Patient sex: F
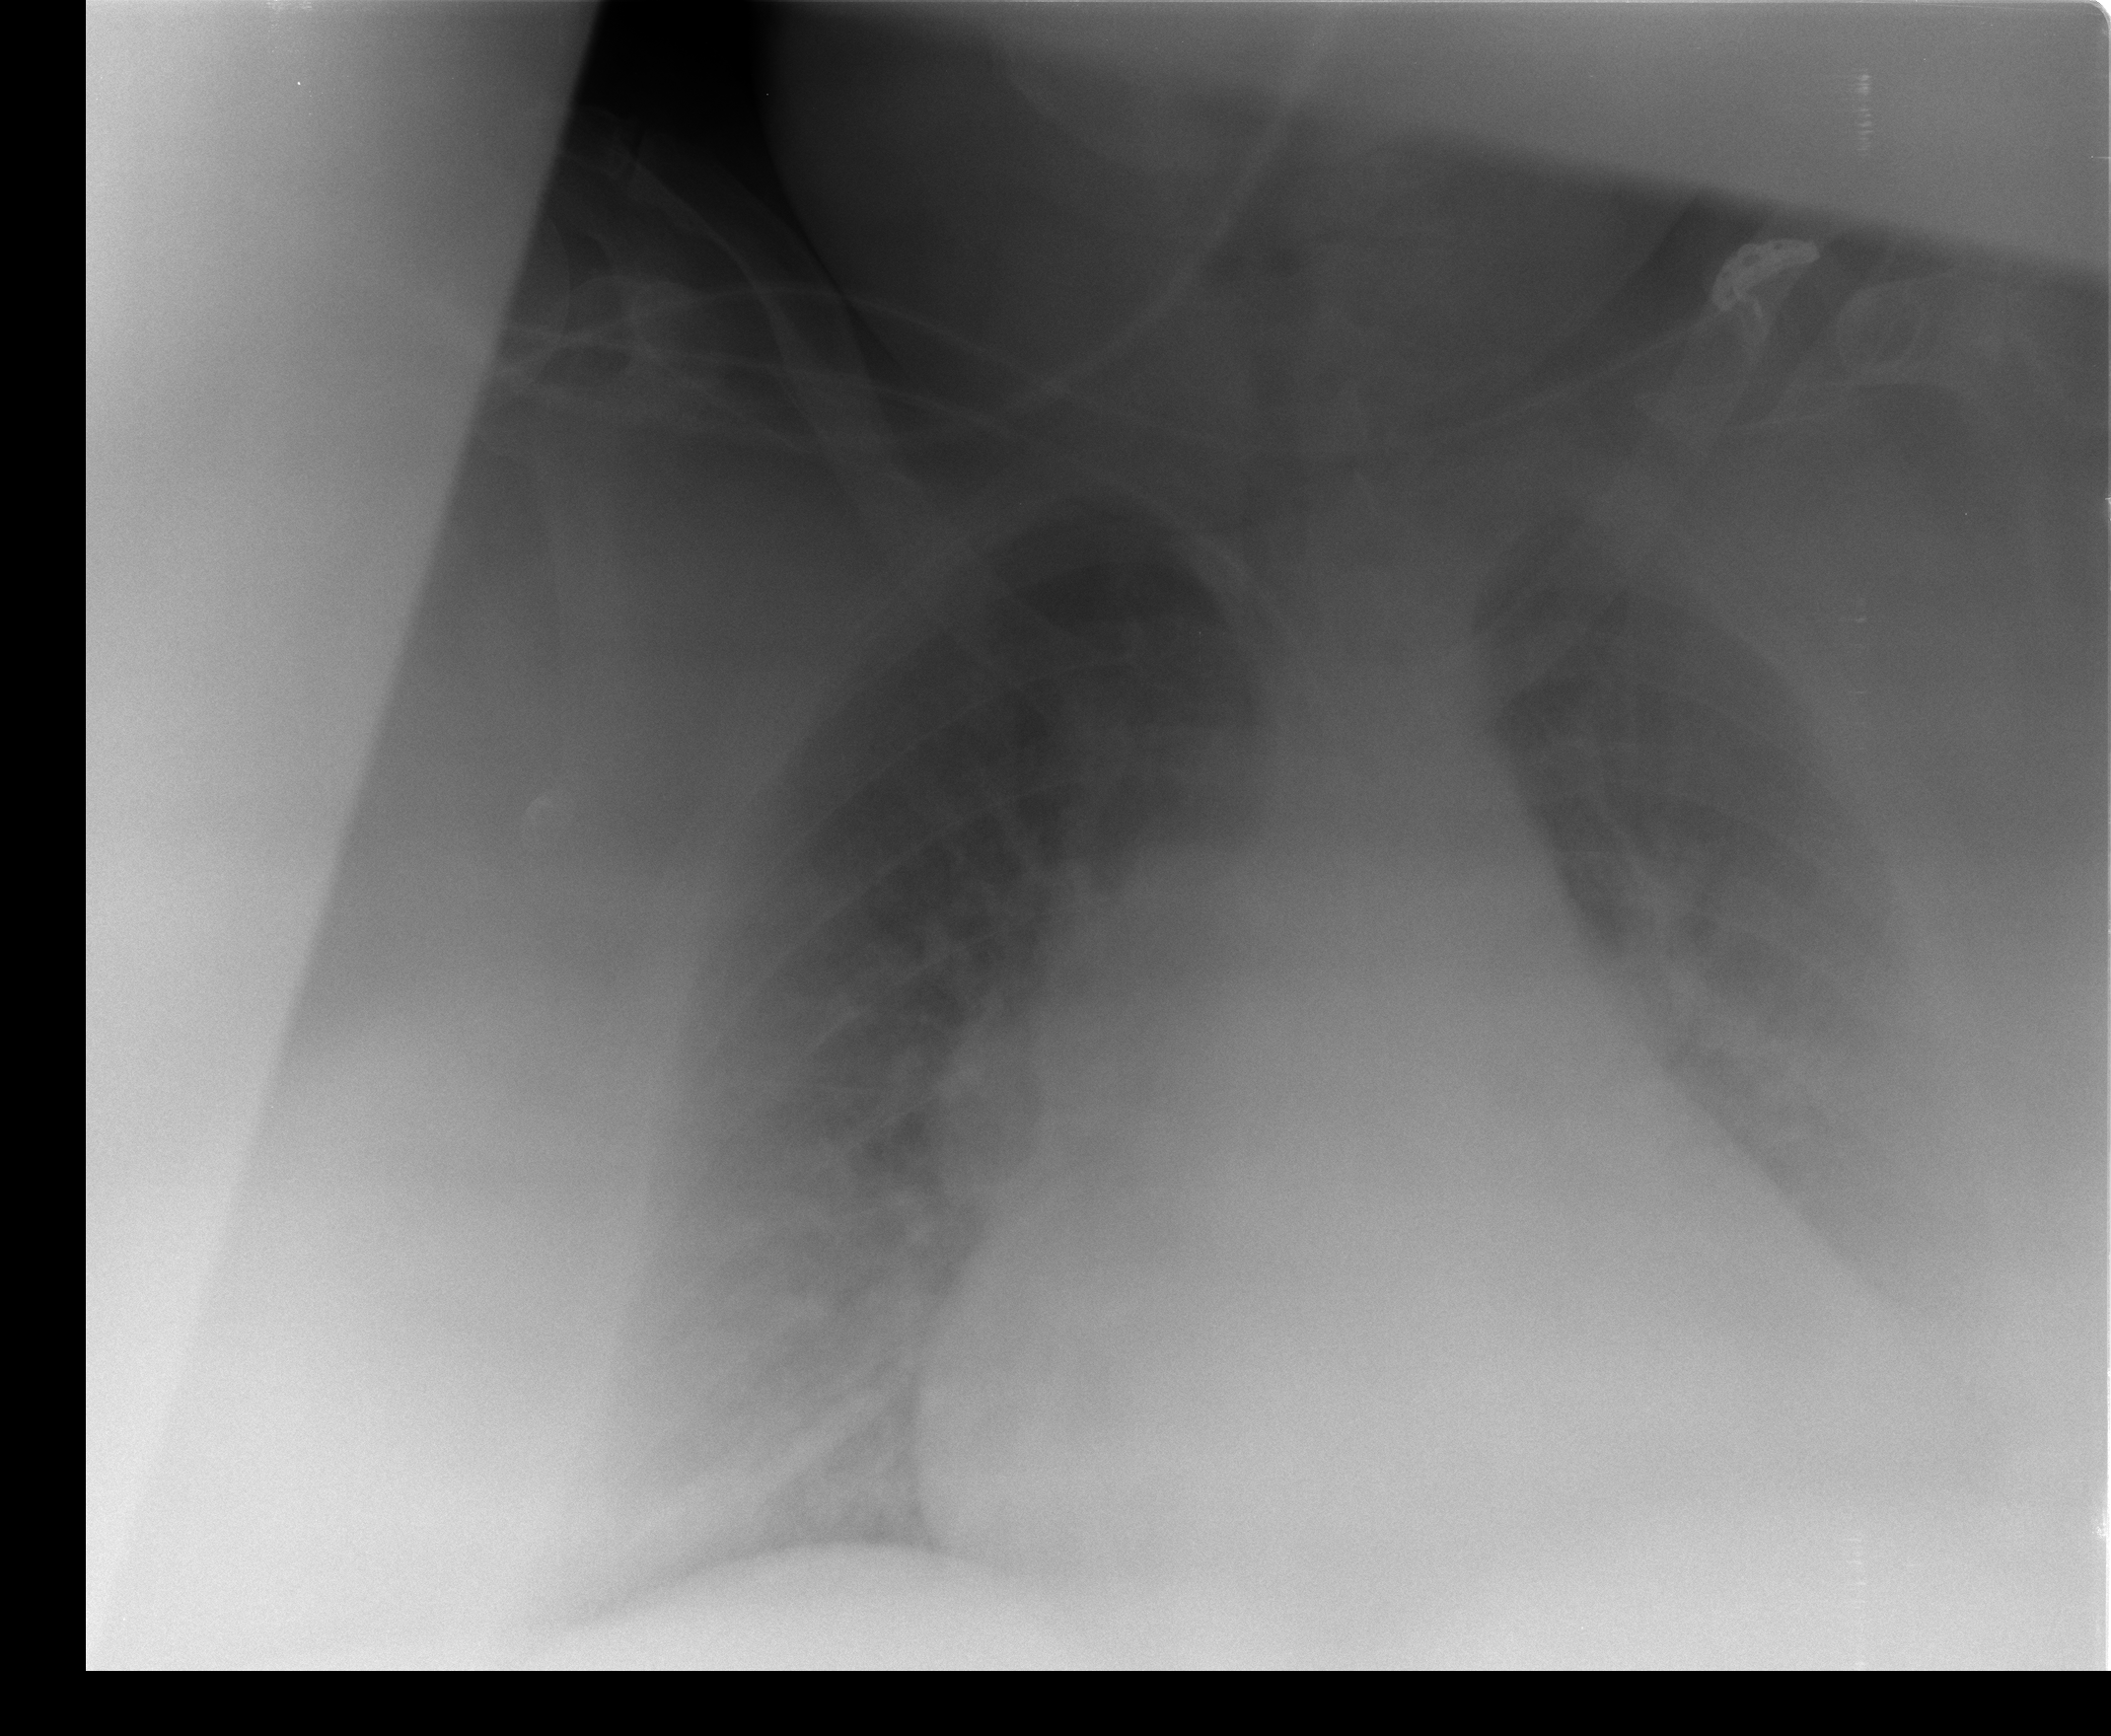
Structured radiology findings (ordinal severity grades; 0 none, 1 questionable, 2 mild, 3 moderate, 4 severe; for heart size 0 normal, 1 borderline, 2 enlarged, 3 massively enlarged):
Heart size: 2
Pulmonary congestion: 1
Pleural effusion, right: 0
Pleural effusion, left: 0
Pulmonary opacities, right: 0
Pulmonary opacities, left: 0
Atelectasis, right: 0
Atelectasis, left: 0